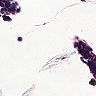
Metastatic tissue present: no